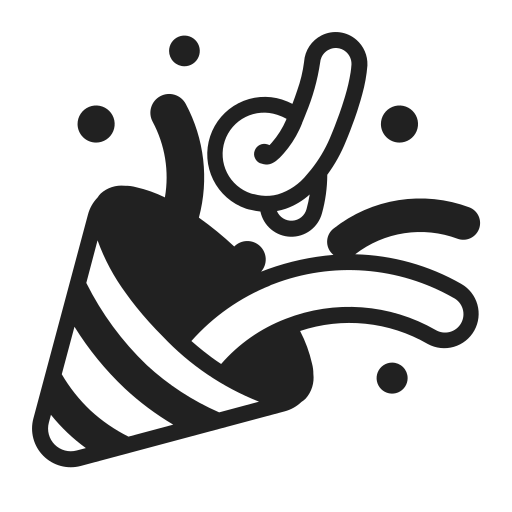
party popper high contrast